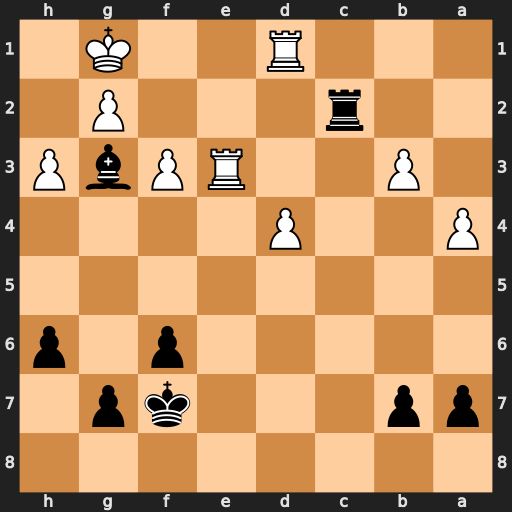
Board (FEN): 8/pp3kp1/5p1p/8/P2P4/1P2RPbP/2r3P1/3R2K1
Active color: b
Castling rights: -
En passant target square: -
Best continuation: Bf2+ Kf1 Bxe3